Question: i would like to edit text and save it, but inline, this is, the text is uploaded to a literal control in the server, but now i would like to edit the text inline.
User Control - ASP.NET
...
'''
+ "<td>" + status + "</td>"
'''
...
'''
load.Controls.Add(new LiteralControl(_str));
'''
- - my idea is to click in the numbers and edit. how can i do it?
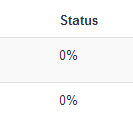
Answer: You could render the status as a disabled borderless textbox (input="text"). Meaning that it would seem as plain text to the user. When the user clicks on it, you would change the textbox style to make it visible (with borders) and editable (focusable, enabled). The saving process of that information could be made when the user leaves the textbox (onblur event), making an AJAX request to the server or just when the user clicks on a save button (assuming it could exist).